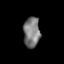
Tissue: lung
Cell type: Endothelial cells
Senescence score: 0.2392
Nuclear area (px): 491
Mean DAPI intensity: 123.206